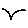
Label: bird